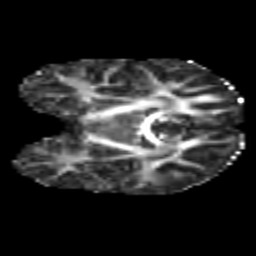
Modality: FA
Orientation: coronal
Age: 7
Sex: male
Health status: healthy